Question: Is it possible to remove repeating text data in a Google visualization chart table?Looking for quick suggestions
FYI Following is an example of my question.!
In the column 'Test Plan Name'..I want to remove the repeating names... Can it possible?
Thank You

<URL>
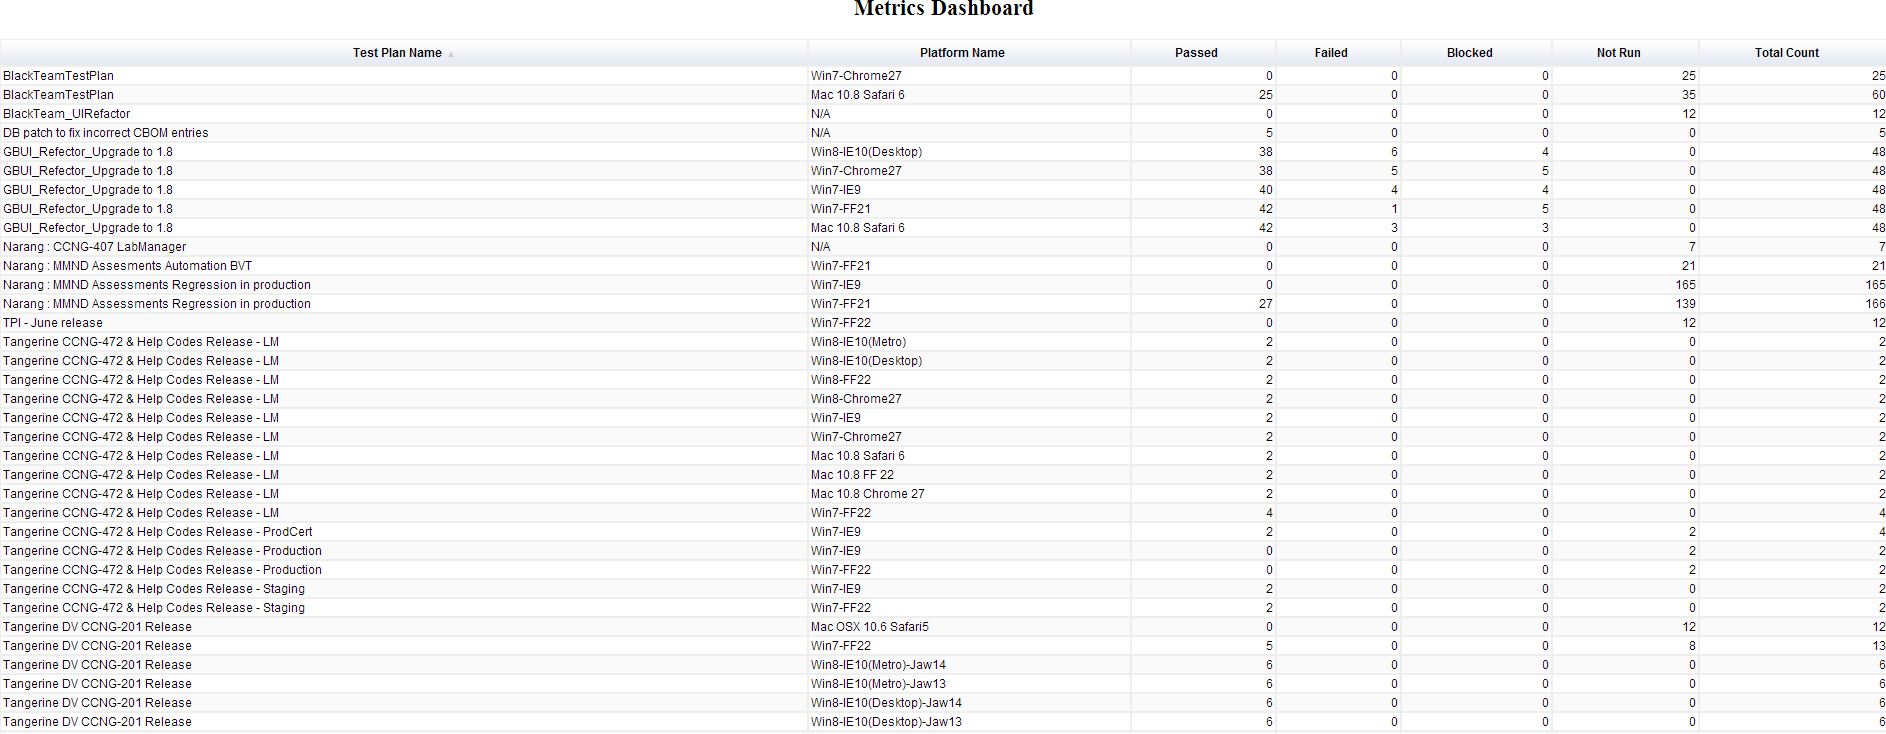
Answer: As far as I searched I couldn't find any option to eliminate duplicate values. But we can count the null and duplicate values.Also we can perform 'joins,avg,sum,min,max' on a google table chart's column values.
This <URL> explains about this. Hope this will help you.